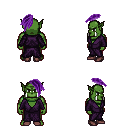
a pixel art fantasy rpg character, male body template, orc, green skin, purple robe, red pants, purple long mohawk hairstyle, maroon shoes, four views (front, back, left, right), 2x2 character sprite sheet, small pixel art, hard edges, no anti-aliasing